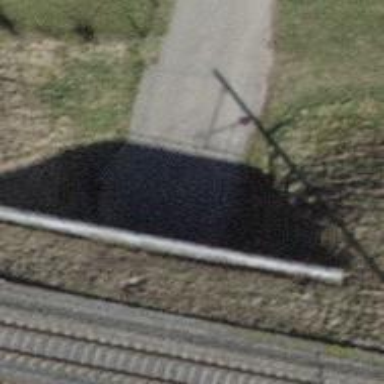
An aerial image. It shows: Residential road with tunnel.